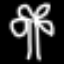
Label: palm tree